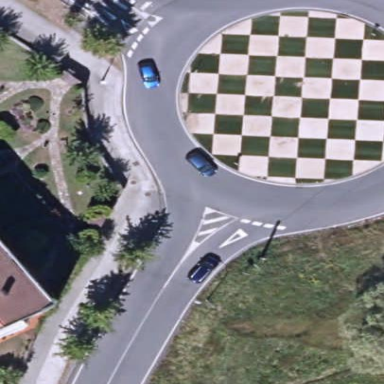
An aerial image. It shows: Tertiary road with asphalt surface leading to roundabout junction.